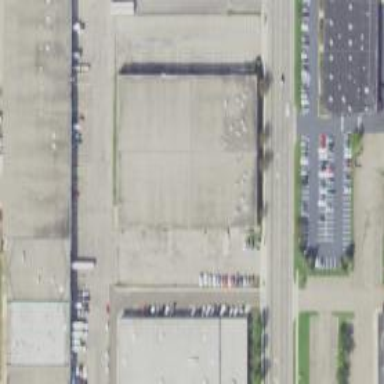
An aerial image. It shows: Warehouse office.